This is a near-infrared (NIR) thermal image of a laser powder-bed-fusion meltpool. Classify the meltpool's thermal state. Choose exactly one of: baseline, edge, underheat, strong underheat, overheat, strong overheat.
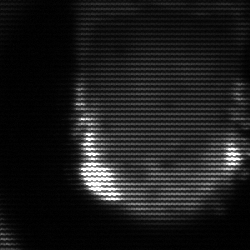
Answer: baseline